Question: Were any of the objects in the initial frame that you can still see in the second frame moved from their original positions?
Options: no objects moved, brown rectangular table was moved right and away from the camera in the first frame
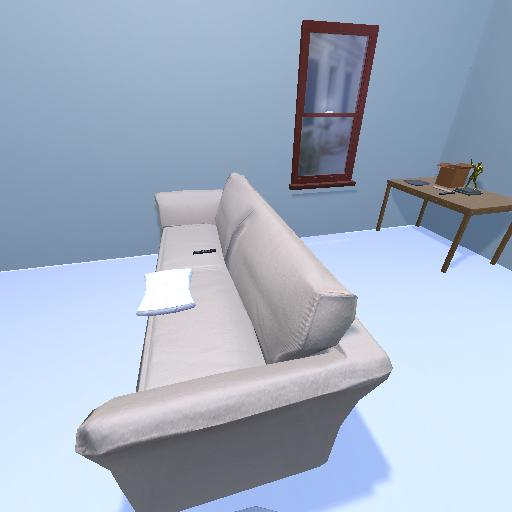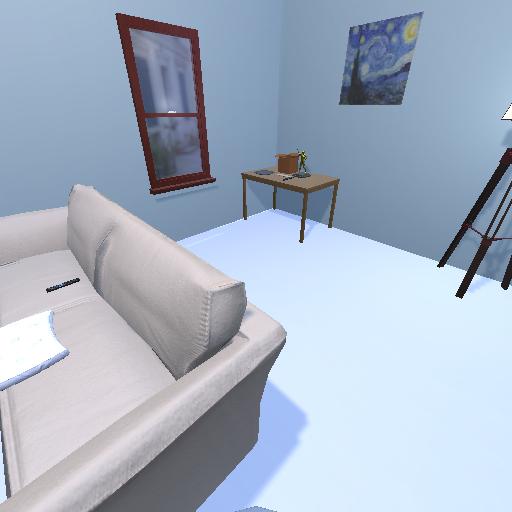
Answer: no objects moved